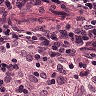
Metastatic tissue present: no